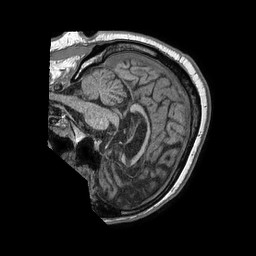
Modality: T1w
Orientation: sagittal
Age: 54
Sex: male
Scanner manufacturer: philips
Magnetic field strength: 1.5 T
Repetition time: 0.007537 s
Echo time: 0.003421 s